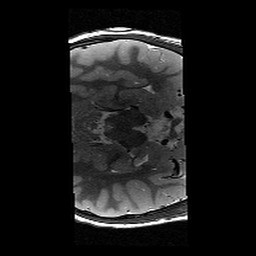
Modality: T2w
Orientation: axial
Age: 9
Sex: male
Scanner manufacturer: siemens
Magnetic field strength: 3 T
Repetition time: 9.23 s
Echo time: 0.067 s